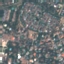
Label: Residential